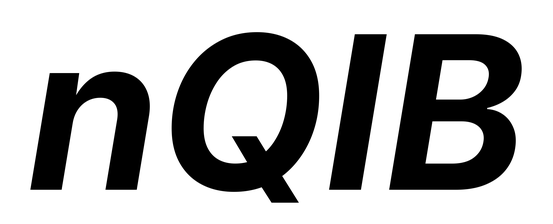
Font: Inter-Italic_Bold_Italic